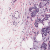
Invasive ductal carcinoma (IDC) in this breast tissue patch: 1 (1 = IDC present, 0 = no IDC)